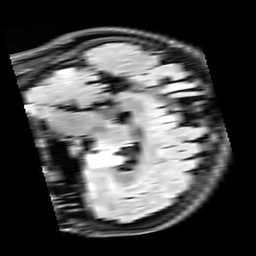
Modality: FLAIR
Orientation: sagittal
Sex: female
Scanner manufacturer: siemens
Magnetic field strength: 3 T
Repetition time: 10 s
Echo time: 0.09 s